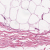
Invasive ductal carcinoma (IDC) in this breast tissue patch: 0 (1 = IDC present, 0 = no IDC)